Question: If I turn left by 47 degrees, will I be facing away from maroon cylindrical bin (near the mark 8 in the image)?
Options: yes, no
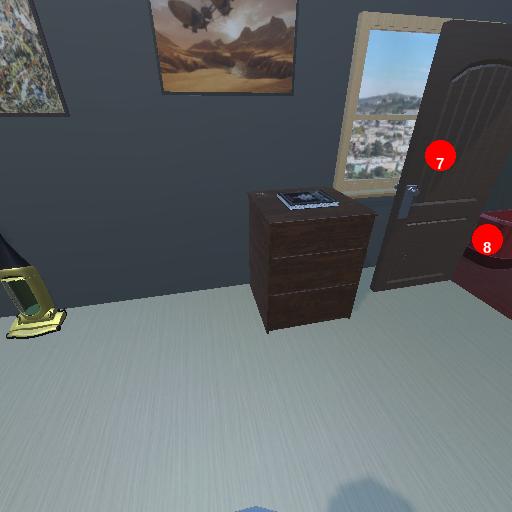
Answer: yes